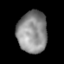
Tissue: lung
Cell type: Epithelial cells
Senescence score: 0.2218
Nuclear area (px): 1215
Mean DAPI intensity: 141.515